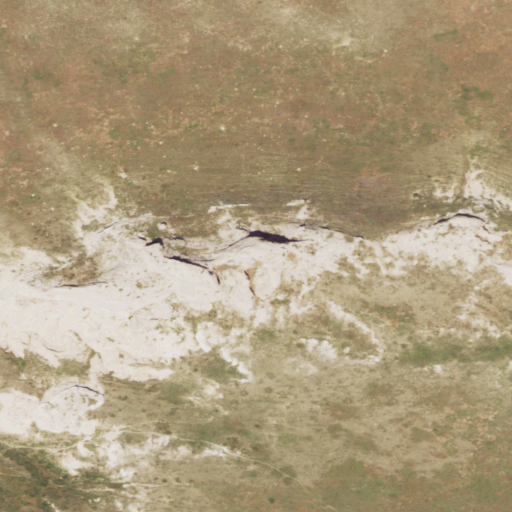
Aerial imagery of mountain in Wyoming named Double Hump containing grassland and barren land